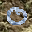
Label: 0